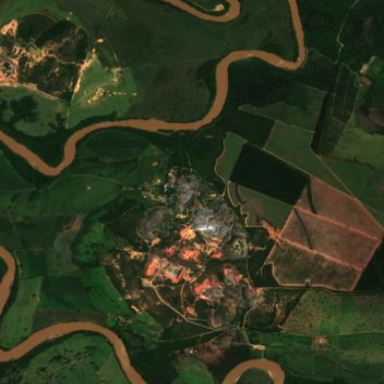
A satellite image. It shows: Industrial area used for mining operations.